Question: i am looking for an algorithm ( in pseudo code) that generates the 3d coordinates of a sphere mesh like this:

the number of horizontal and lateral slices should be configurable
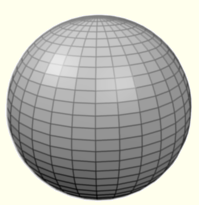
Answer: If there are M lines of latitude (horizontal) and N lines of longitude (vertical), then put dots at
(x, y, z) = (sin(Pi * m/M) cos(2Pi * n/N), sin(Pi * m/M) sin(2Pi * n/N), cos(Pi * m/M))
for each m in { 0, ..., M } and n in { 0, ..., N-1 } and draw the line segments between the dots, accordingly.
edit: maybe adjust M by 1 or 2 as required, because you should decide whether or not to count "latitude lines" at the poles